Question: I am trying to create a custom ImageView that Shows images inside a custom border and shape instead of default rectangle, and out Side of The Borders are .
my border is an File, How I can do this? thanks

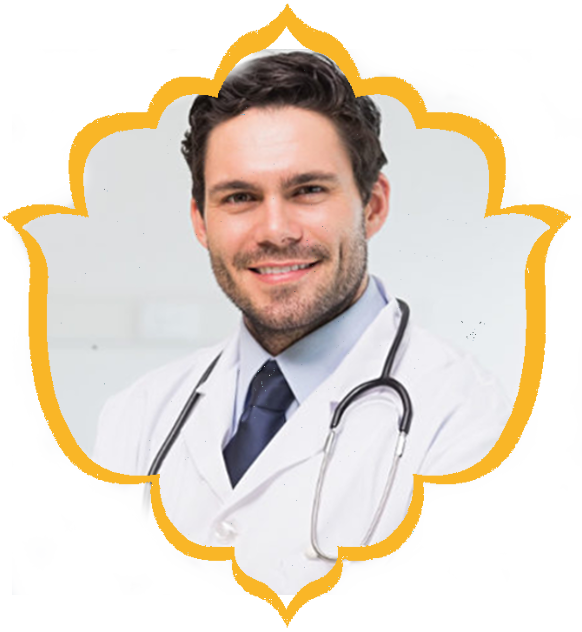
Answer: Use this library <URL> or create a that from View class and methods!
But the easiest way is using this library
create a bitmap that you want to mask your original picture and use this like below :
'''
<com.github.siyamed.shapeimageview.mask.PorterShapeImageView
android:layout_width="match_parent"
android:layout_height="match_parent"
android:layout_weight="1"
android:layout_margin="8dp"
app:siShape="@drawable/octogon" <!--mask bitmap-->
android:src="@drawable/neo" <!-- original bitmap -->
app:siSquare="true"/>
'''